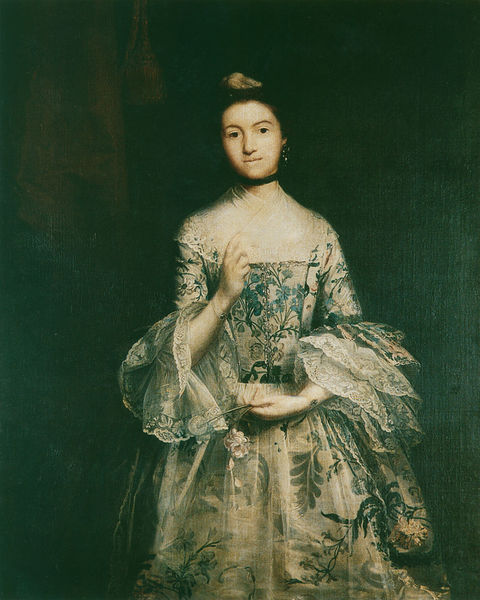
Titel: Mrs William Molesworth
Künstler: Sir Joshua Reynolds
Institution: Cornwall, Pencarrow
Schlagwörter: blau, blätter, dunkel, gemälde, hand, laub, weiß, gelb, grün, blume, blumen, elegant, finger, frau, haar, hell, hintergrund, kleid, licht, mund, nase, ohr, ohrring, schwarz, blick, blüte, rose, rosen, rot, schal, tuch, muster, jung, wand, augen, halten, spitze, ärmel, bild, bildnis, hals, hände, portrait, porträt, stehend, stickerei, spitzen, blatt, kontrast, rokoko, rosa, schön, seide, ranken, dutt, halsband, tüll, farben, kette, rand, weib, floral, rüschen, armband, armbänder, firnis, segen, porträit, zeiger, ränder, collier, bedruckt, duftig, armel, rüschne